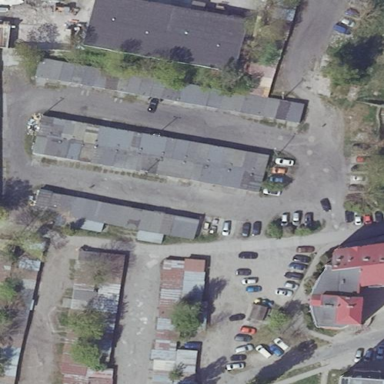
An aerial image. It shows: Garages as the designated land use.